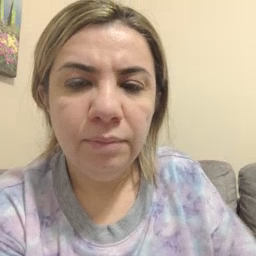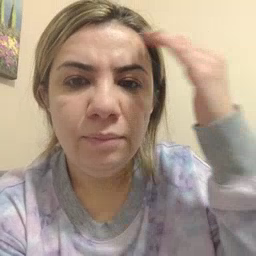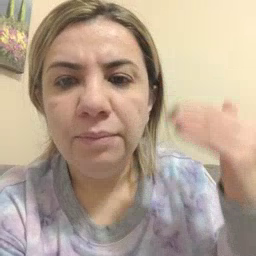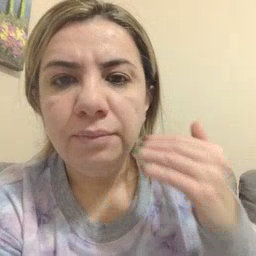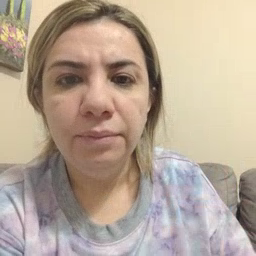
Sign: head